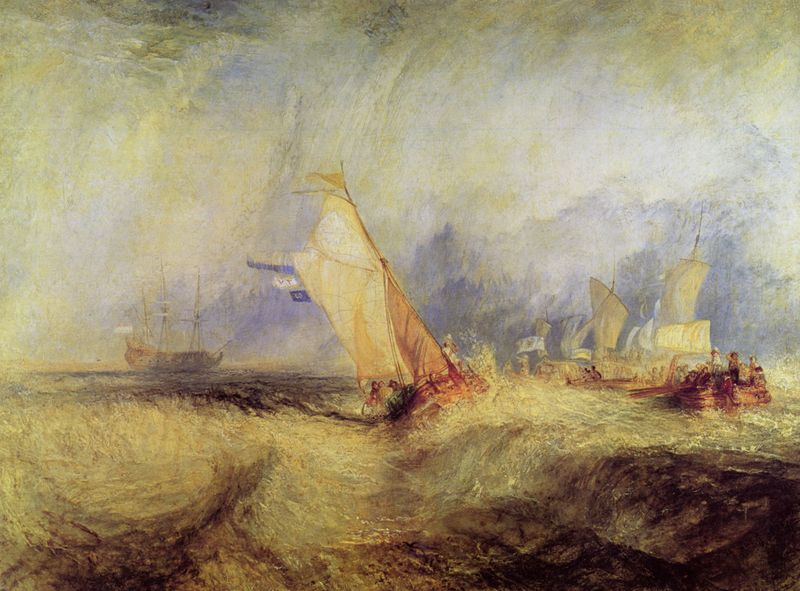
Titel: Van Tromp, der, um seinen Herren zu gefallen, aufs Meer hinausfährt und dabei sehr nass wird
Künstler: William Turner
Standort: London
Institution: University of London (Royal Holloway College)
Schlagwörter: blau, dunkel, gewitter, gruppe, himmel, kopf, mann, meer, schatten, wasser, weiß, wolken, fluss, gelb, impressionismus, landschaft, menschen, ocker, see, bewegung, braun, grau, hell, holz, köpfe, licht, männer, schwarz, wolke, beige, mensch, weit, ferne, horizont, weite, wind, gewässer, sonne, land, gold, personen, person, england, schräg, boot, boote, bewegt, gischt, schiff, schiffe, segel, segelboot, segelschiffe, welle, wellen, fahnen, fahne, flagge, mast, segelschiff, kamm, tag, masten, flus, romantik, schaum, kutter, luft, schiffbruch, seestück, seile, sturm, turner, unwetter, wehen, wetter, wild, wogen, ruderboot, ruderer, athmosphäre, segelboote, taue, regen, wasserfarben, fern, rennen, wimpel, regatta, seegang, chwarz, romantisch, atmosphäre, flaggen, matrosen, fähnchen, wellenkamm, graus, kentern, ruderboote, besatzung, mannschaft, seeleute, schieflage, william, rettungsboot, william turner, schiffsbruch, schräglage, viermaster, athmosphär, bemannt, erntern, wogend